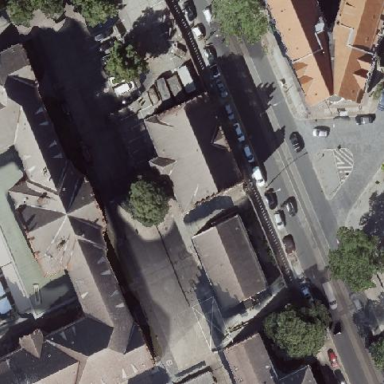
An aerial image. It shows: Commercial building with hipped roof.